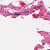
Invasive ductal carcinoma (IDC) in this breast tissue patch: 0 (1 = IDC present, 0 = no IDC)